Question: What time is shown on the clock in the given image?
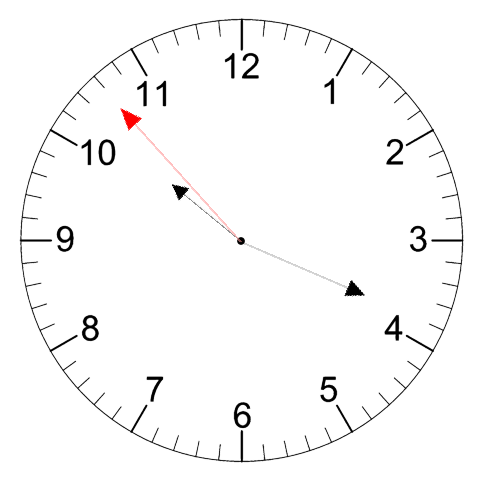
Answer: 10:18:53